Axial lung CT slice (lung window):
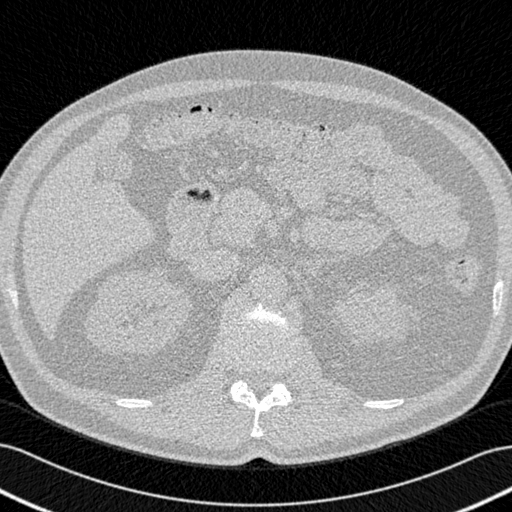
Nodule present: no